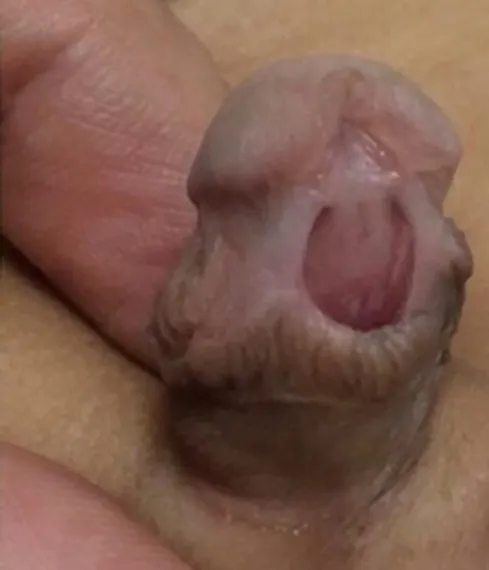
Ventral view of the penis (excessively circumcised with a distal penile patulous meatus).
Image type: medical_photograph (skin_photograph)